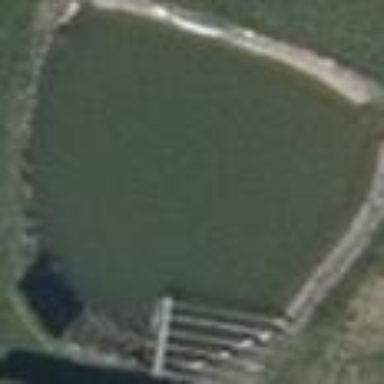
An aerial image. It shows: Peaceful pond surrounded by nature.